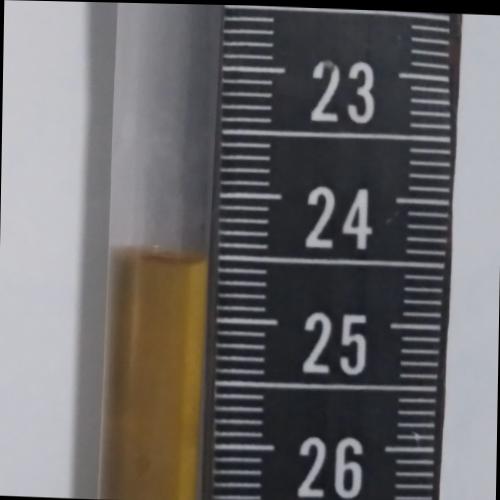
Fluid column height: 24.5 cm